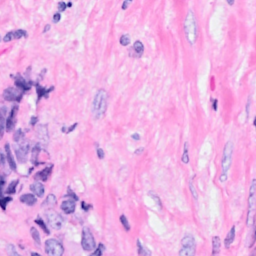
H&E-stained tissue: Breast